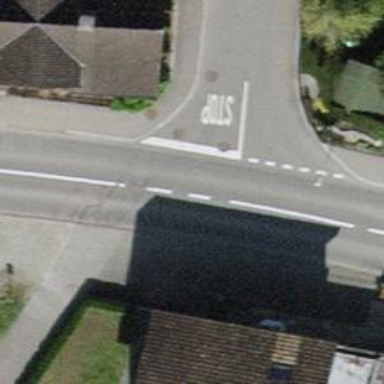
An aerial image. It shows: Stop road.